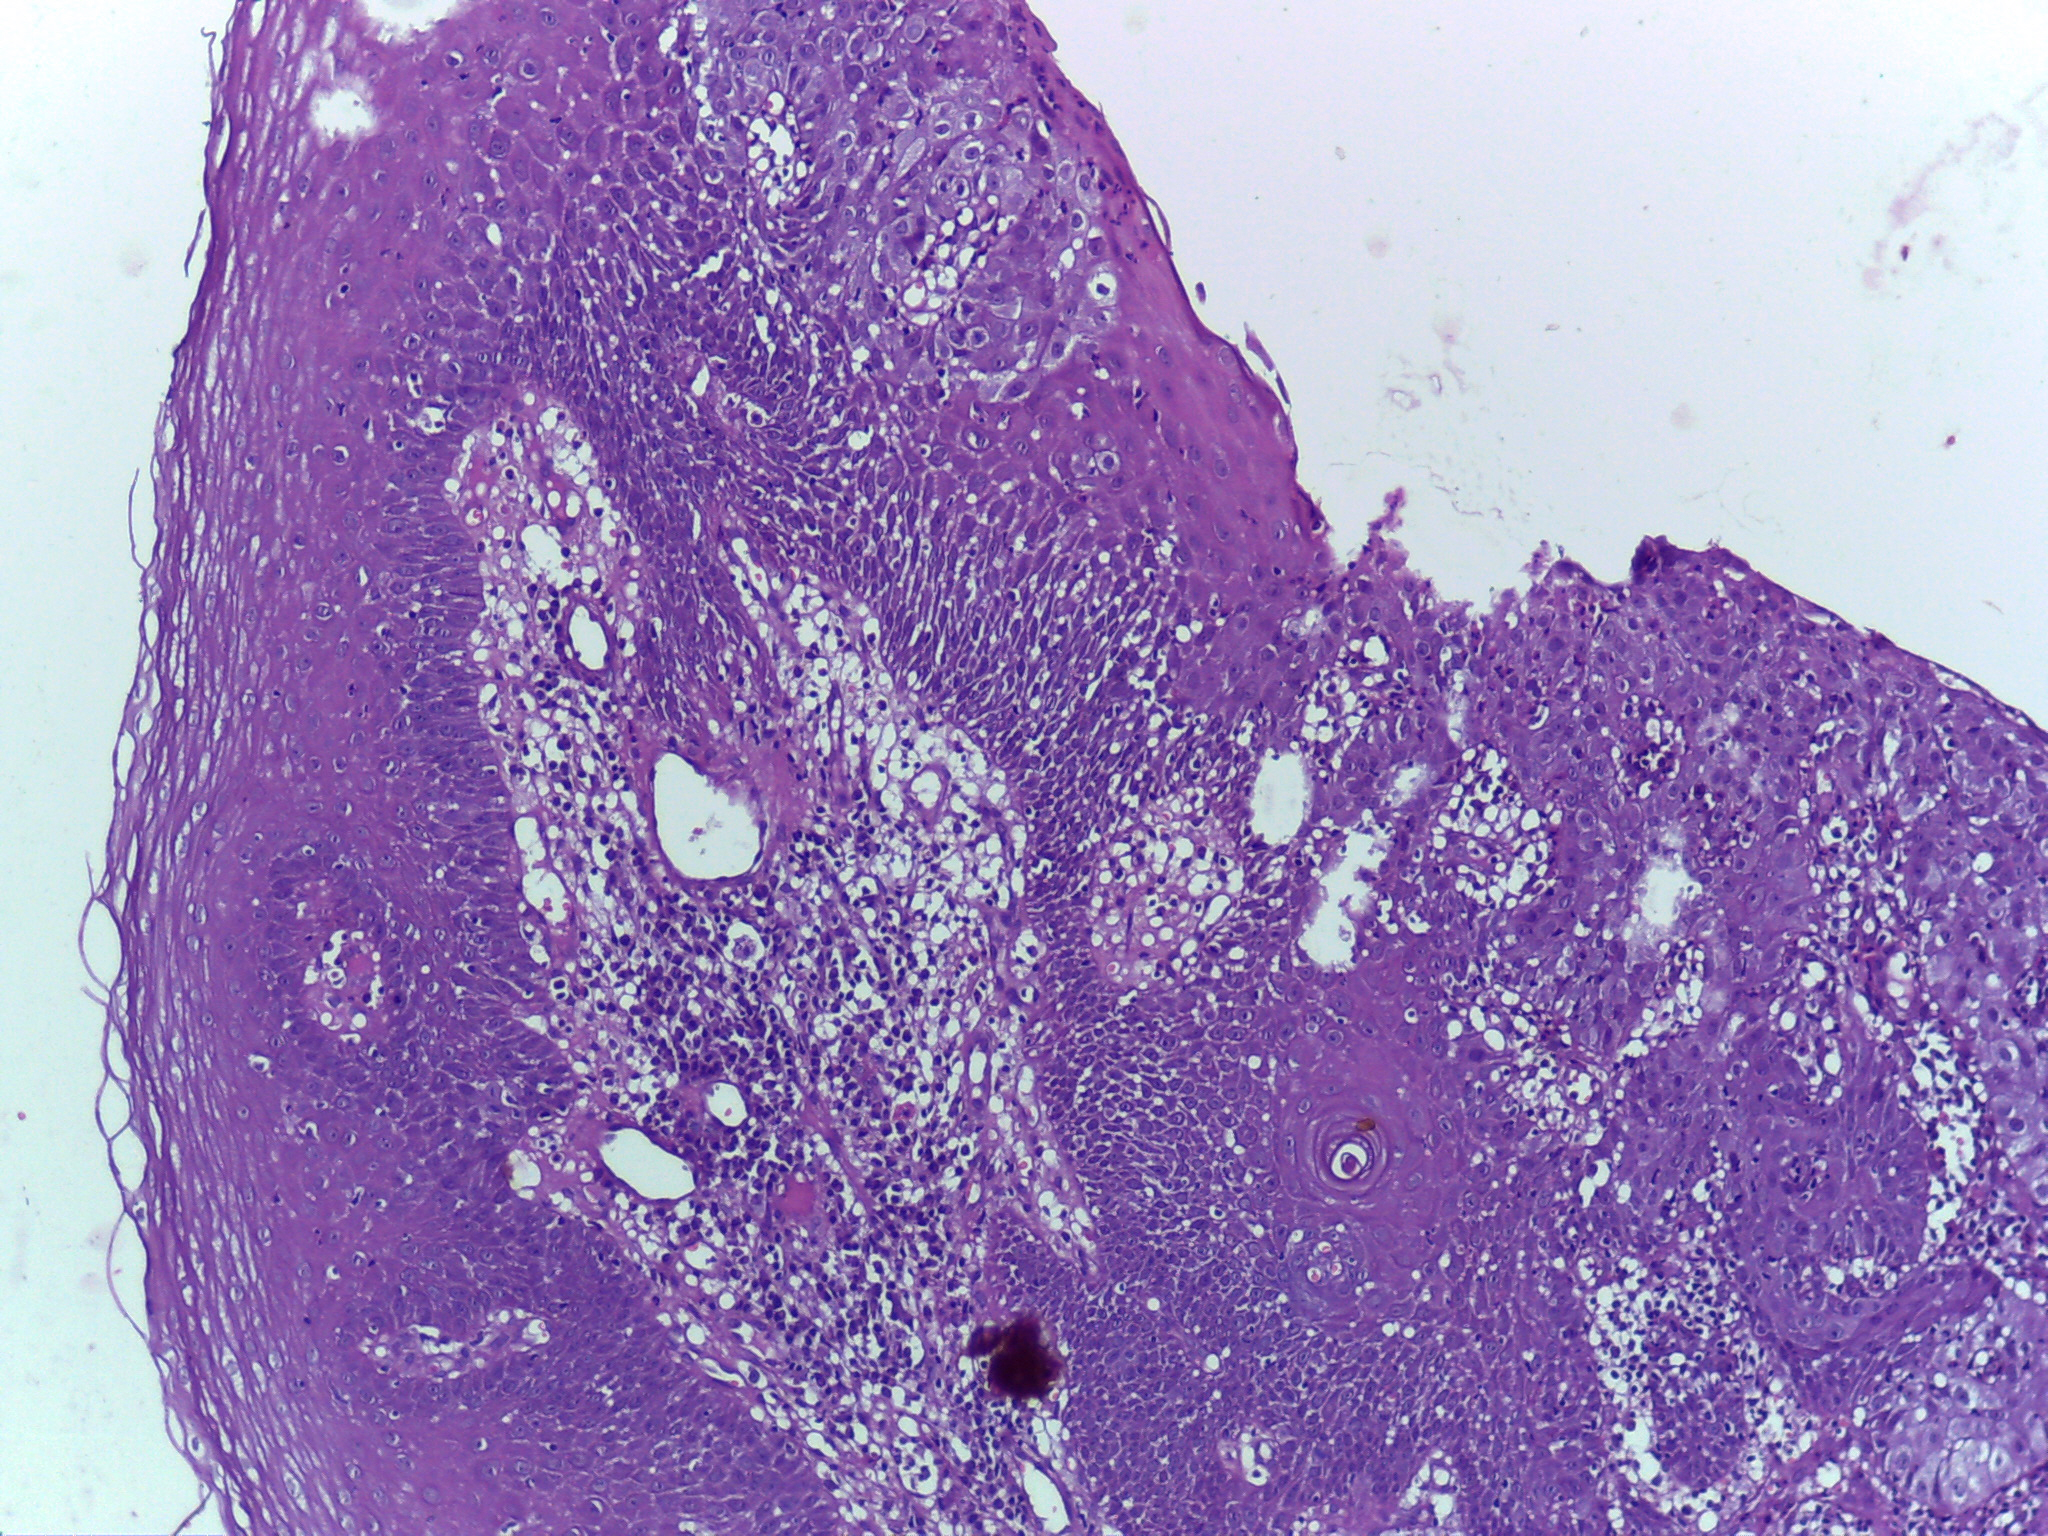
Diagnosis: OSCC